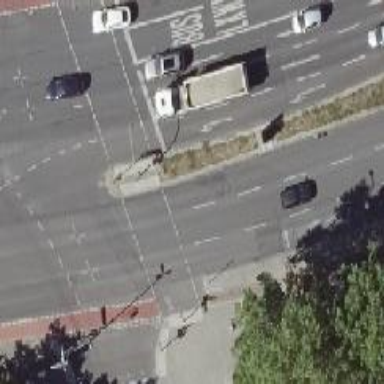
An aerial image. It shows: Secondary road with asphalt surface and cycle track on the right.